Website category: phone
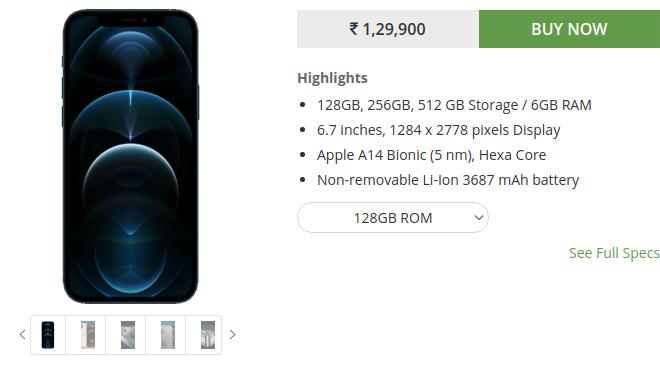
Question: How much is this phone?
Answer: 1,29,900

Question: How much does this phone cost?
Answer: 1,29,900

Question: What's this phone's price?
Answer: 1,29,900

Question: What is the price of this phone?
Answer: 1,29,900

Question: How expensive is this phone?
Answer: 1,29,900

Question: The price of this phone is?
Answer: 1,29,900

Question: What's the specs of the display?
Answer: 6.7 inches, 1284 x 2778 pixels Display

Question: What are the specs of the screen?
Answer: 6.7 inches, 1284 x 2778 pixels Display

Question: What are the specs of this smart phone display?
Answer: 6.7 inches, 1284 x 2778 pixels Display

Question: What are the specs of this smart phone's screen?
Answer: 6.7 inches, 1284 x 2778 pixels Display

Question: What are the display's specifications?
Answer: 6.7 inches, 1284 x 2778 pixels Display

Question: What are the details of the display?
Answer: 6.7 inches, 1284 x 2778 pixels Display

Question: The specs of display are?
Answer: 6.7 inches, 1284 x 2778 pixels Display

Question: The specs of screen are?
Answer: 6.7 inches, 1284 x 2778 pixels Display

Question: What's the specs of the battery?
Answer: Non-removable Li-Ion 3687 mAh battery

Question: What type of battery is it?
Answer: Non-removable Li-Ion 3687 mAh battery

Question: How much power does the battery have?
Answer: Non-removable Li-Ion 3687 mAh battery

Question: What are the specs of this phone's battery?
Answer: Non-removable Li-Ion 3687 mAh battery

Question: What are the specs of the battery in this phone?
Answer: Non-removable Li-Ion 3687 mAh battery

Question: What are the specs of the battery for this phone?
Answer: Non-removable Li-Ion 3687 mAh battery

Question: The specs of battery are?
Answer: Non-removable Li-Ion 3687 mAh battery